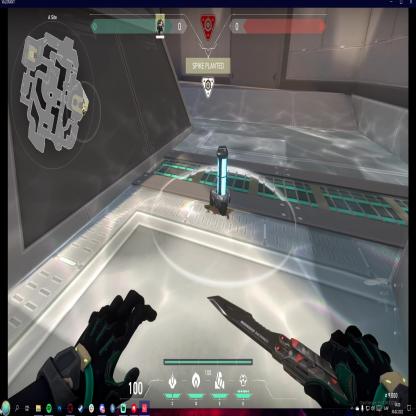
Label: planted spike